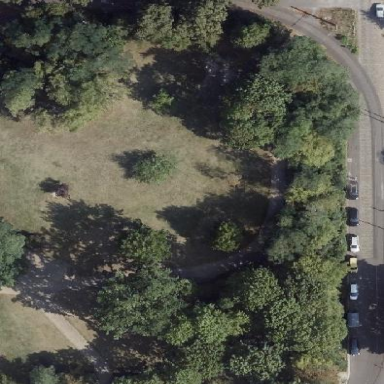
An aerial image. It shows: Lovely park for leisure and relaxation.